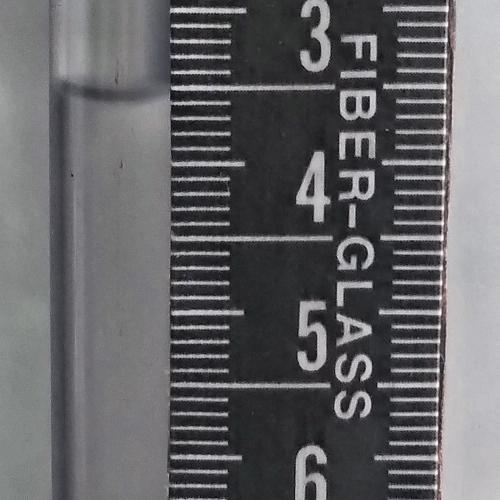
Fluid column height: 3.5 cm